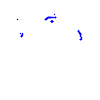
Particle: electron